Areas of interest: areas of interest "Scenic Spot"
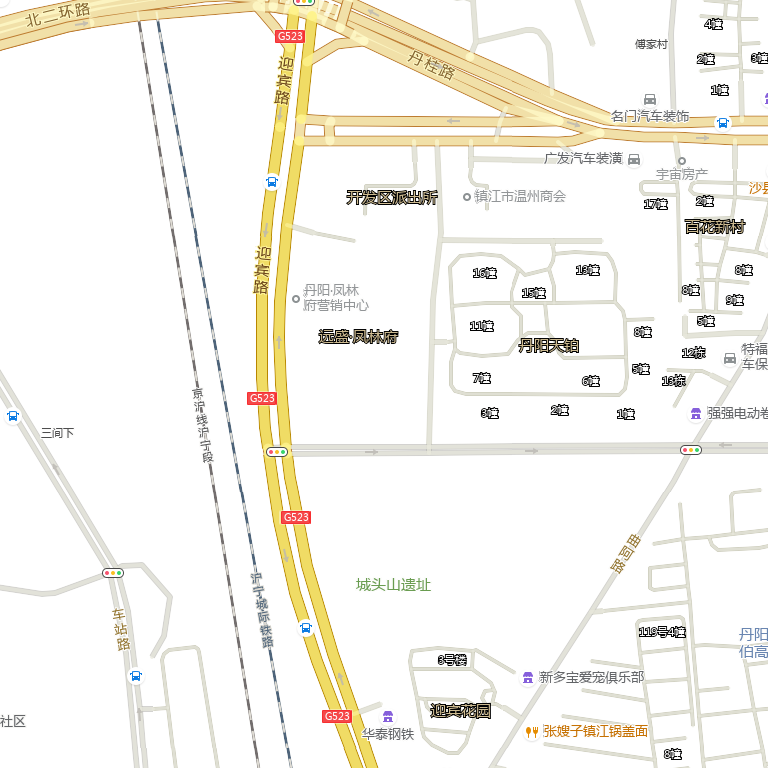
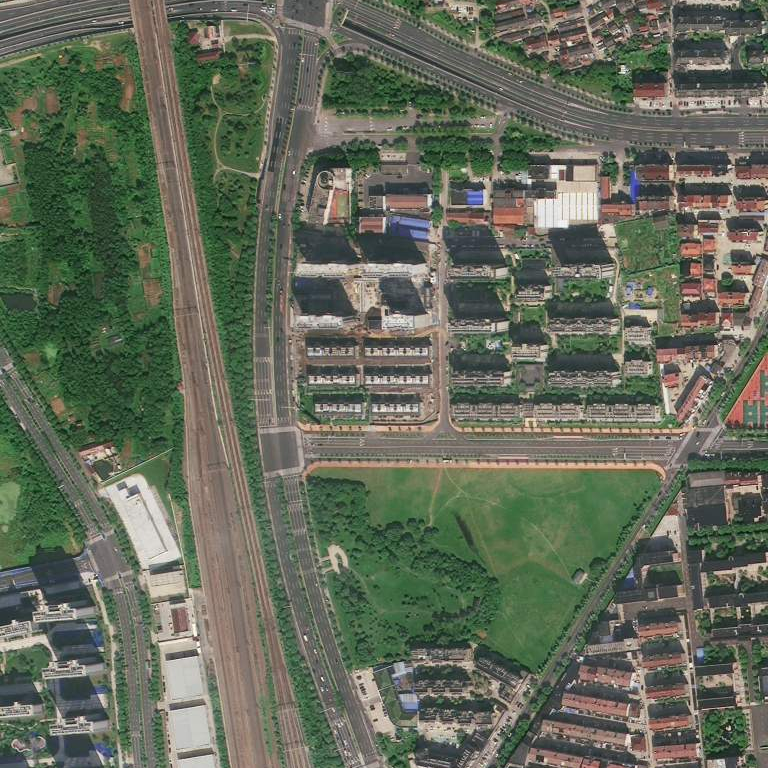